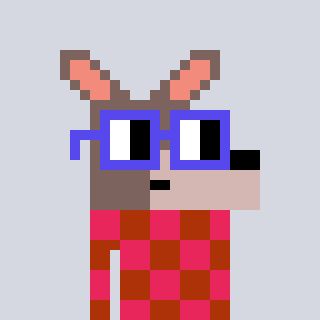
a pixel art character with square blue glasses, a kangaroo-shaped head and a hotbrown-colored body on a cool background